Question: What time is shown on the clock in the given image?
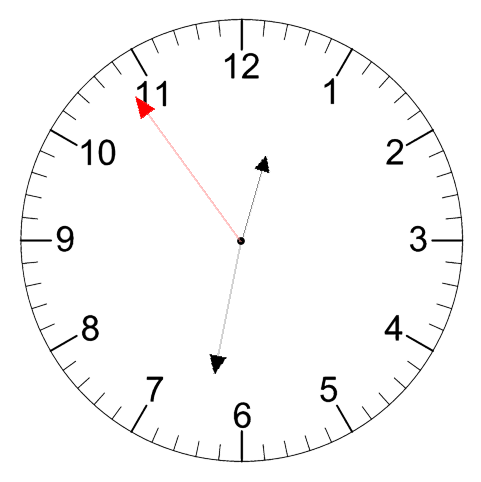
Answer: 12:31:54